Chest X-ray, PA view. Patient: 55 years old, sex F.
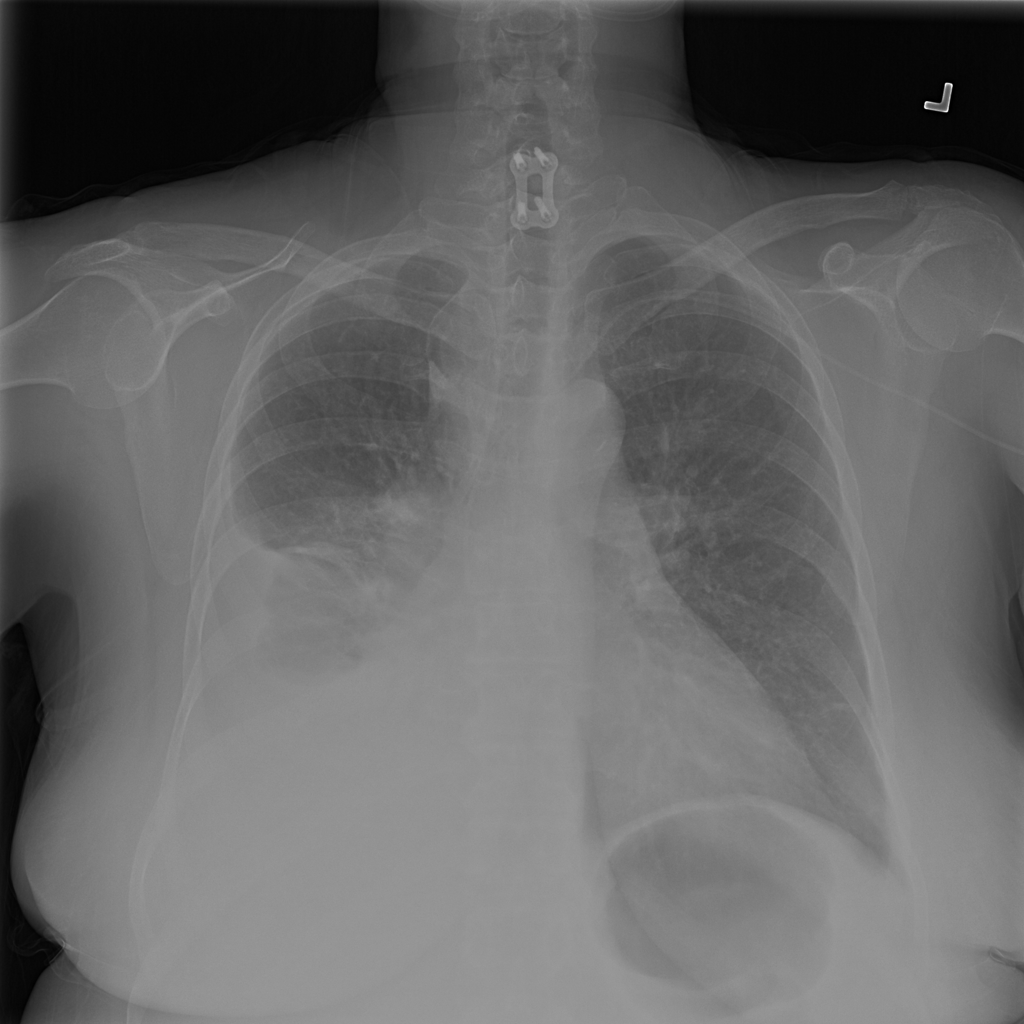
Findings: Effusion, Pleural_Thickening